Question: I have an object of type <URL> method.
The problem I have is that this certificate I want to show is whichs certificate is , but its root is.
Now if I display said certificate the dialog is <URL>
'''
X509Certificate2 endCert = ...;
X509Certificate2 intermediateCA = ...;
X509Chain chain = new X509Chain();
chain.ChainPolicy.ExtraStore.Add(intermediateCA);
chain.Build(endCert); // Whole chain!
X509Certificate2UI.DisplayCertificate(endCert); // Dialog shows: "The issuer of this certificate could not be found."
'''
---
'System.Security.dll''X509Certificate2UI.DisplayCertificate'
'''
X509Certificate2 endCert = new X509Certificate2(
Convert.FromBase64String(
"MIIE8zCCA9ugAwIBAgIQSBDq+mlsLsCZqWMIWj/YADANBgkqhkiG9w0BAQUFADA8MQswCQYDVQQGEwJVUzEVMBMGA1UEChMMVGhhd3RlLCBJbmMuMRYwFAYDVQQDEw1UaGF3dGUgU1NMIENBMB4XDTExMTI" +
"yMDAwMDAwMFoXDTE0MDIxNzIzNTk1OVowgYsxCzAJBgNVBAYTAlVTMREwDwYDVQQIEwhNYXJ5bGFuZDEUMBIGA1UEBxQLRm9yZXN0IEhpbGwxIzAhBgNVBAoUGkFwYWNoZSBTb2Z0d2FyZSBGb3VuZGF0aW" +
"9uMRcwFQYDVQQLFA5JbmZyYXN0cnVjdHVyZTEVMBMGA1UEAxQMKi5hcGFjaGUub3JnMIICIjANBgkqhkiG9w0BAQEFAAOCAg8AMIICCgKCAgEApyhxElzdnWks7MMCEx24FMhHCbFcgKbO+fh/+JYrV91Cs" +
"xsdqsAsvAU37P/eLMQ3ZVm93c6uQbt6cq+0VXniviFjXS3qUUJVUC60Q/YDzaYrTFZdY8ccA5wWdFTiMlJgwIqdlvB7JLkOzotvawRfJxeH+aucY756TdYGapAyno+3pWNXnU5sr1oaJ4uGchaS7LUAqpfP" +
"fA3oTv63ZmIzHh2MTfDeUgdVSxeqEj3FCObLdps4Fs6c08Re2KAEZ+0UcMwNyJh0y6aP6PBgZAdt3qODONrI56TCDxjMC47lmIrm/U2Vy+v1LB90uU/1ESAiKvIKLjVZucO0U4Ol8VgiSDIH1FezXEhl+fP" +
"zY1N18u6kMx0AGDKDO0fBkUpkA6r6K4Kk/YvEJBLiIvLwLLnQhcwJjhRZItA52dNvKHMRYh5er1xVbLj7X+ujDfA6RpJYOmmPUxYzsZpZhTk0wybuGrkuvrm5t9ONP4p/2lan1G9aXqK6OLNh4W9IVUs1o1" +
"KvMP86ToBOsZY/g50cld0kh7AMR+W/Lg9WtPxs1nq98k2J7HZBmMnYTEqwzSFtsMzGlqcFXO170JnfgklUjzi12vwQYO0bf/q+3e7QQsYRXzSGUEdKJZvzs0P09jJ6W/mDdnMdaoh7eYP5eynleZtElUgcd" +
"NNgVAHn8NEUnJpwbGUCAwEAAaOBoDCBnTAMBgNVHRMBAf8EAjAAMDoGA1UdHwQzMDEwL6AtoCuGKWh0dHA6Ly9zdnItb3YtY3JsLnRoYXd0ZS5jb20vVGhhd3RlT1YuY3JsMB0GA1UdJQQWMBQGCCsGAQUF" +
"BwMBBggrBgEFBQcDAjAyBggrBgEFBQcBAQQmMCQwIgYIKwYBBQUHMAGGFmh0dHA6Ly9vY3NwLnRoYXd0ZS5jb20wDQYJKoZIhvcNAQEFBQADggEBAA6BnlWlsAXvTmDpqijPpBUkD9Xkbys7UC/FOuUVr3P" +
"K3d3GCQynwhooBe2CAshtxjb3Cc8zJfeqb5IQfjTcuEznIpONvqFvSmU4/INS+3/TPLoyQ81wpsIUbJzhhJY78CH8TZ5cn2BtWkI9fEydAXYe9a64GVdjPBJhneBon3J63s895GSSucQAIQZEiXBAqoklS5" +
"n0Ud2aSYrNZJUVN3o8Rh0tvd0W2l6KjBaIZLUTieDZb3eRrValvjYDcCp9uI3aTdhht6zxUuE+OZ7DPWIWz3EYTMVTTtQdojJK9mM++JC74Y4s+JSCgRzTn3CxDMWPG5FWxavENub0FfsXfnY="));
X509Certificate2 intermediateCA = new X509Certificate2(
Convert.FromBase64String(
"MIIEbDCCA1SgAwIBAgIQTV8sNAiyTCDNbVB+JE3J7DANBgkqhkiG9w0BAQUFADCBqTELMAkGA1UEBhMCVVMxFTATBgNVBAoTDHRoYXd0ZSwgSW5jLjEoMCYGA1UECxMfQ2VydGlmaWNhdGlvbiBTZXJ2aWN" +
"lcyBEaXZpc2lvbjE4MDYGA1UECxMvKGMpIDIwMDYgdGhhd3RlLCBJbmMuIC0gRm9yIGF1dGhvcml6ZWQgdXNlIG9ubHkxHzAdBgNVBAMTFnRoYXd0ZSBQcmltYXJ5IFJvb3QgQ0EwHhcNMTAwMjA4MDAwMD" +
"AwWhcNMjAwMjA3MjM1OTU5WjA8MQswCQYDVQQGEwJVUzEVMBMGA1UEChMMVGhhd3RlLCBJbmMuMRYwFAYDVQQDEw1UaGF3dGUgU1NMIENBMIIBIjANBgkqhkiG9w0BAQEFAAOCAQ8AMIIBCgKCAQEAmeSFW" +
"3ZJfS8F2MWsyMip09yY5tc0pi8M8iIm2KPJFEyPBaRF6BQMWJAFGrfFwQalgK+7HUlrUjSIw1nn72vEJ0GMK2Yd0OCjl5gZNEtB1ZjVxwWtouTX7QytT8G1sCH9PlBTssSQ0NQwZ2ya8Q50xMLciuiX/8mS" +
"rgGKVgqYMrAAI+yQGmDD7bs6yw9jnw1EyVLhJZa/7VCViX9WFLG3YR0cB4w6LPf/gN45RdWvGtF42MdxaqMZpzJQIenyDqHGEwNESNFmqFJX1xG0k4vlmZ9d53hR5U32t1m0drUJN00GOBN6HAiYXMRISst" +
"SoKn4sZ2Oe3mwIC88lqgRYke7EQIDAQABo4H7MIH4MDIGCCsGAQUFBwEBBCYwJDAiBggrBgEFBQcwAYYWaHR0cDovL29jc3AudGhhd3RlLmNvbTASBgNVHRMBAf8ECDAGAQH/AgEAMDQGA1UdHwQtMCswKa" +
"AnoCWGI2h0dHA6Ly9jcmwudGhhd3RlLmNvbS9UaGF3dGVQQ0EuY3JsMA4GA1UdDwEB/wQEAwIBBjAoBgNVHREEITAfpB0wGzEZMBcGA1UEAxMQVmVyaVNpZ25NUEtJLTItOTAdBgNVHQ4EFgQUp6KDuzRFQ" +
"D381TBPErk+oQGf9tswHwYDVR0jBBgwFoAUe1tFz6/Oy3r9MZIaarbzRutXSFAwDQYJKoZIhvcNAQEFBQADggEBAIAigOBsyJUW11cmh/NyNNvGclYnPtOW9i4lkaU+M5enS+Uv+yV9Lwdh+m+DdExMU3Ig" +
"pHrPUVFWgYiwbR82LMgrsYiZwf5Eq0hRfNjyRGQq2HGn+xov+RmNNLIjv8RMVR2OROiqXZrdn/0Dx7okQ40tR0Tb9tiYyLL52u/tKVxpEvrRI5YPv5wN8nlFUzeaVi/oVxBw9u6JDEmJmsEj9cIqzEHPIqt" +
"lbreUgm0vQF9Y3uuVK6ZyaFIZkSqudZ1OkubK3lTqGKslPOZkpnkfJn1h7X3S5XFV2JMXfBQ4MDzfhuNMrUnjl1nOG5srztxl1Asoa06ERlFE9zMILViXIa4="));
'''
---
I am confident that this should be somehow possible, as the Internet Explorer is doing the same. You can try it with <URL>

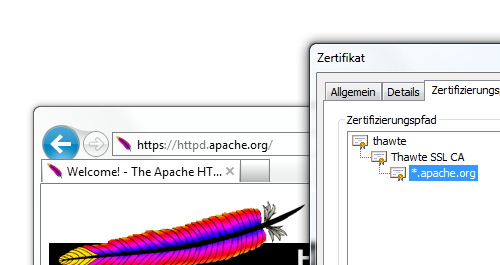
Answer: this is possible what you are going to need to do is to use CAPI to <URL> to display the dialogue in a way that uses your temporary store.